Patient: sex M, age 32
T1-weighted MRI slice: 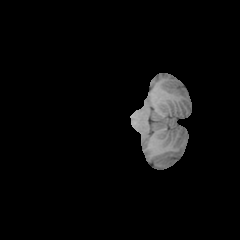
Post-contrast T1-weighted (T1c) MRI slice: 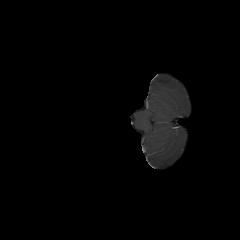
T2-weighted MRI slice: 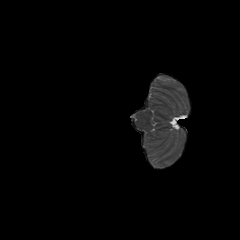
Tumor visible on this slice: no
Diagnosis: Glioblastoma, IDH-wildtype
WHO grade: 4